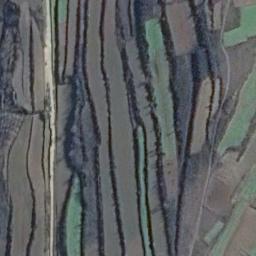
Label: terrace